Interaction volume radius: 5 \u00c5
Interaction volume height: 15 \u00c5
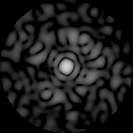
Disorder parameter: 0.8025